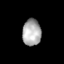
Tissue: skin
Cell type: Epithelial cells
Senescence score: 0.8034
Nuclear area (px): 479
Mean DAPI intensity: 173.998